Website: slack
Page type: stored-credit-cards
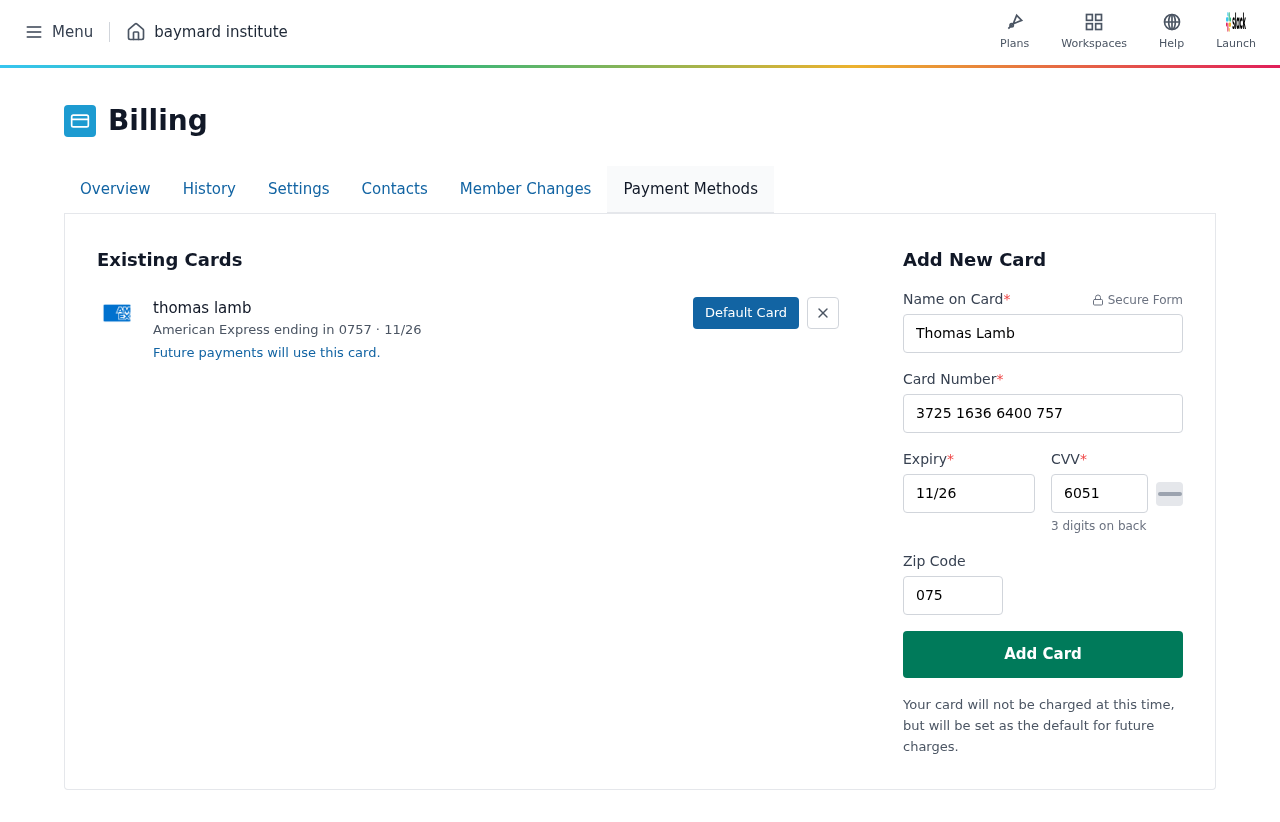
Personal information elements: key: PII_CARD_CVV
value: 6051
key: PII_CARD_EXPIRY
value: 11/26
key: PII_CARD_EXPIRY_MONTH
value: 11
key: PII_CARD_EXPIRY_YEAR
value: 26
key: PII_CARD_LAST4
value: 0757
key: PII_CARD_NUMBER
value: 3725 1636 6400 757
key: PII_CARD_TYPE
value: American Express
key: PII_FULLNAME
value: thomas lamb
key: PII_FULLNAME
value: Thomas Lamb
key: PII_POSTCODE
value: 07561